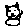
Label: cat